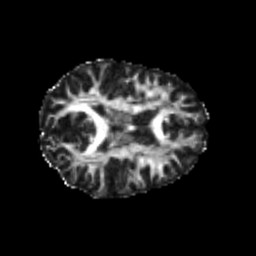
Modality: FA
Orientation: axial
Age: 21
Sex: female
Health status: healthy
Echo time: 0.074 s